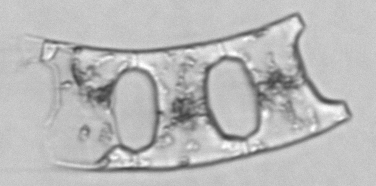
Label: Eucampia